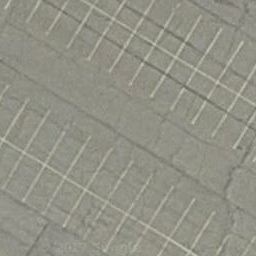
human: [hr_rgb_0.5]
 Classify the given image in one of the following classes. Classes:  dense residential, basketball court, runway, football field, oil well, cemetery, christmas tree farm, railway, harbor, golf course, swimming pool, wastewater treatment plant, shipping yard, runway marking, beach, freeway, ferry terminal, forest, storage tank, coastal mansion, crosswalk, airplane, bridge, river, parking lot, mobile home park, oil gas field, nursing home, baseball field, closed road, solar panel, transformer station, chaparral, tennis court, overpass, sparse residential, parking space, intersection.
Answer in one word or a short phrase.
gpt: parking space